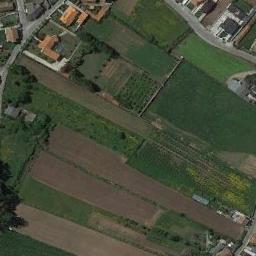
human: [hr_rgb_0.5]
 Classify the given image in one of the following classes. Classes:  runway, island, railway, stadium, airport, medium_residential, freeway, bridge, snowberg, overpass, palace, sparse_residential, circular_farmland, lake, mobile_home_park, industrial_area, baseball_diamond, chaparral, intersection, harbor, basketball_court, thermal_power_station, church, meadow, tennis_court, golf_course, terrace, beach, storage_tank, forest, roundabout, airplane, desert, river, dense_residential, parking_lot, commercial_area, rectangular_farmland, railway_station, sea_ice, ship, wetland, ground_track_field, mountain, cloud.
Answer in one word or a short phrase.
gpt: terrace